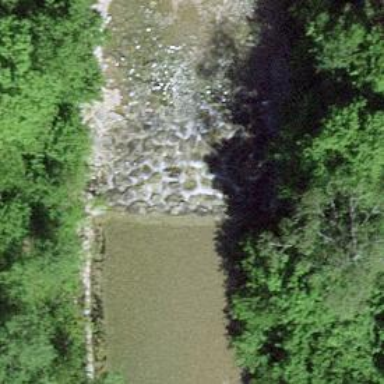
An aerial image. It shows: Weir in waterway.